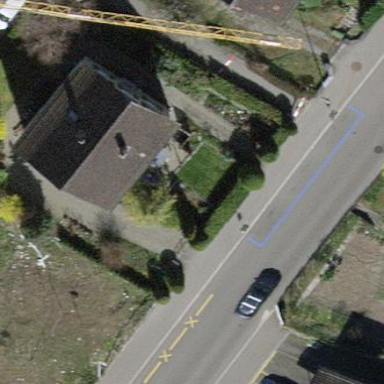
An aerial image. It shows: Detached building.